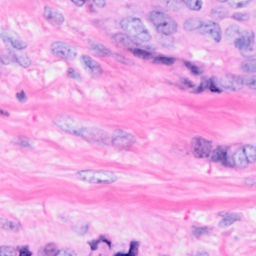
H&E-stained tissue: Breast